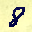
Label: 8